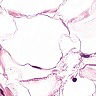
Metastatic tissue present: no